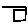
Label: square